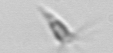
Label: Calciopappus